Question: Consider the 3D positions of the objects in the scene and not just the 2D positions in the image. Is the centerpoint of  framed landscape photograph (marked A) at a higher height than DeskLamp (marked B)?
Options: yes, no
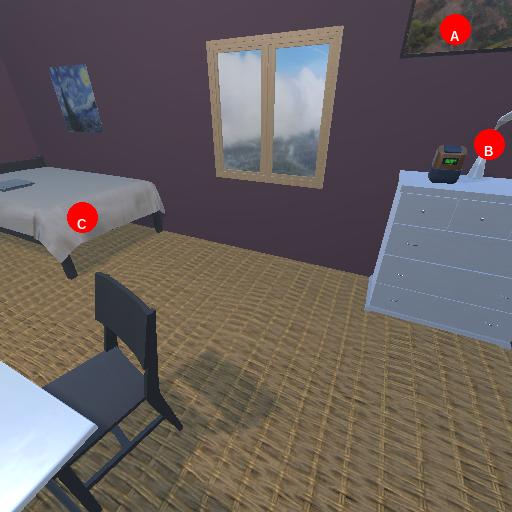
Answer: yes